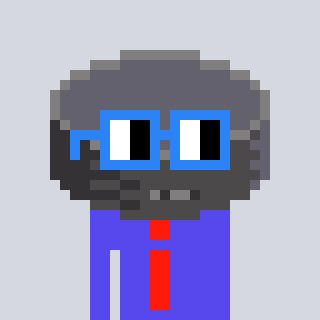
a pixel art character with square blue glasses, a hockey puck-shaped head and a computerblue-colored body on a cool background